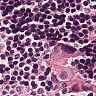
Metastatic tissue present: yes